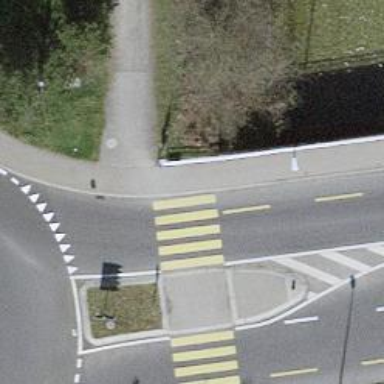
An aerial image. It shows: Footway with zebra crossing.